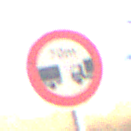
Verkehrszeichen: VerbotUnterschreitenMindestabstand
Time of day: MorningAfternoon
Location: Outdoor (Nature)
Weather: PartlyCloudy
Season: NotSpecified
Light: Natural